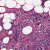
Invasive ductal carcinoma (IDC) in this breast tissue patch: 0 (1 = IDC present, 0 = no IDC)